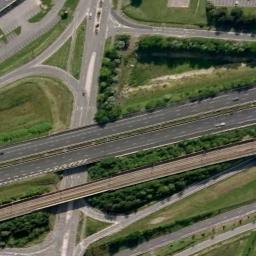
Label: overpass